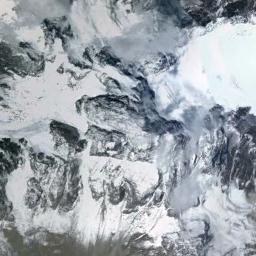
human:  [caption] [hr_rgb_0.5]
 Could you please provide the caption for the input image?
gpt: The snow berg is consist of bare land and white snow .

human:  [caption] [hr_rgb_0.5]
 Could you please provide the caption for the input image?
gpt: The snowberg is covered with glaciers .

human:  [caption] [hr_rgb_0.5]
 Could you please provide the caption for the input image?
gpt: A snow-covered mountain covered in large areas .

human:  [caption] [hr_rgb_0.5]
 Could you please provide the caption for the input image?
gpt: The snowberg is covered with snow .

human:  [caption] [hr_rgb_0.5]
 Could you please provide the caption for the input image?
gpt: There are much snow on the snowbergs .